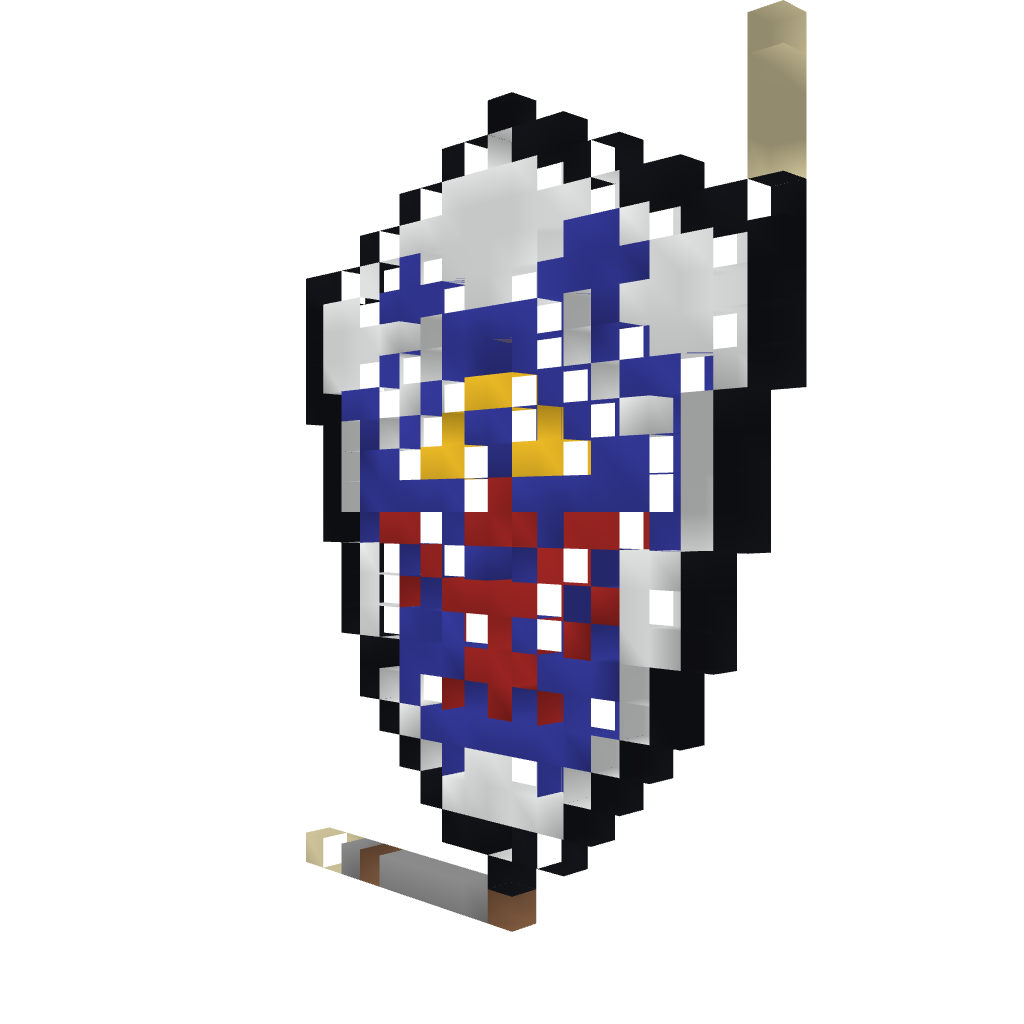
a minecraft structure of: Shield (Zelda)